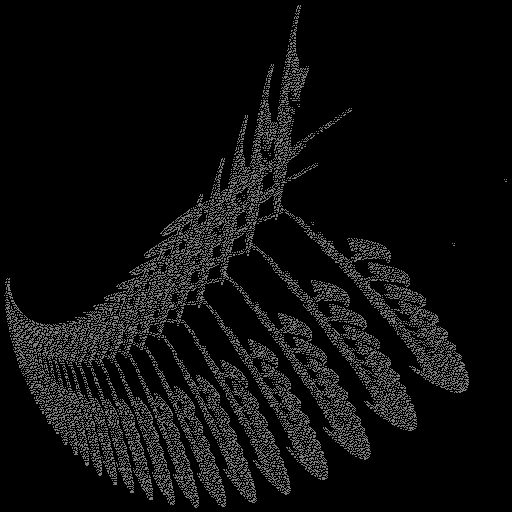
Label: newyorkfern